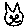
Label: cat